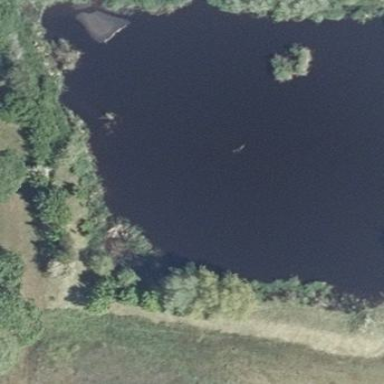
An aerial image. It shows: Pond with natural water.